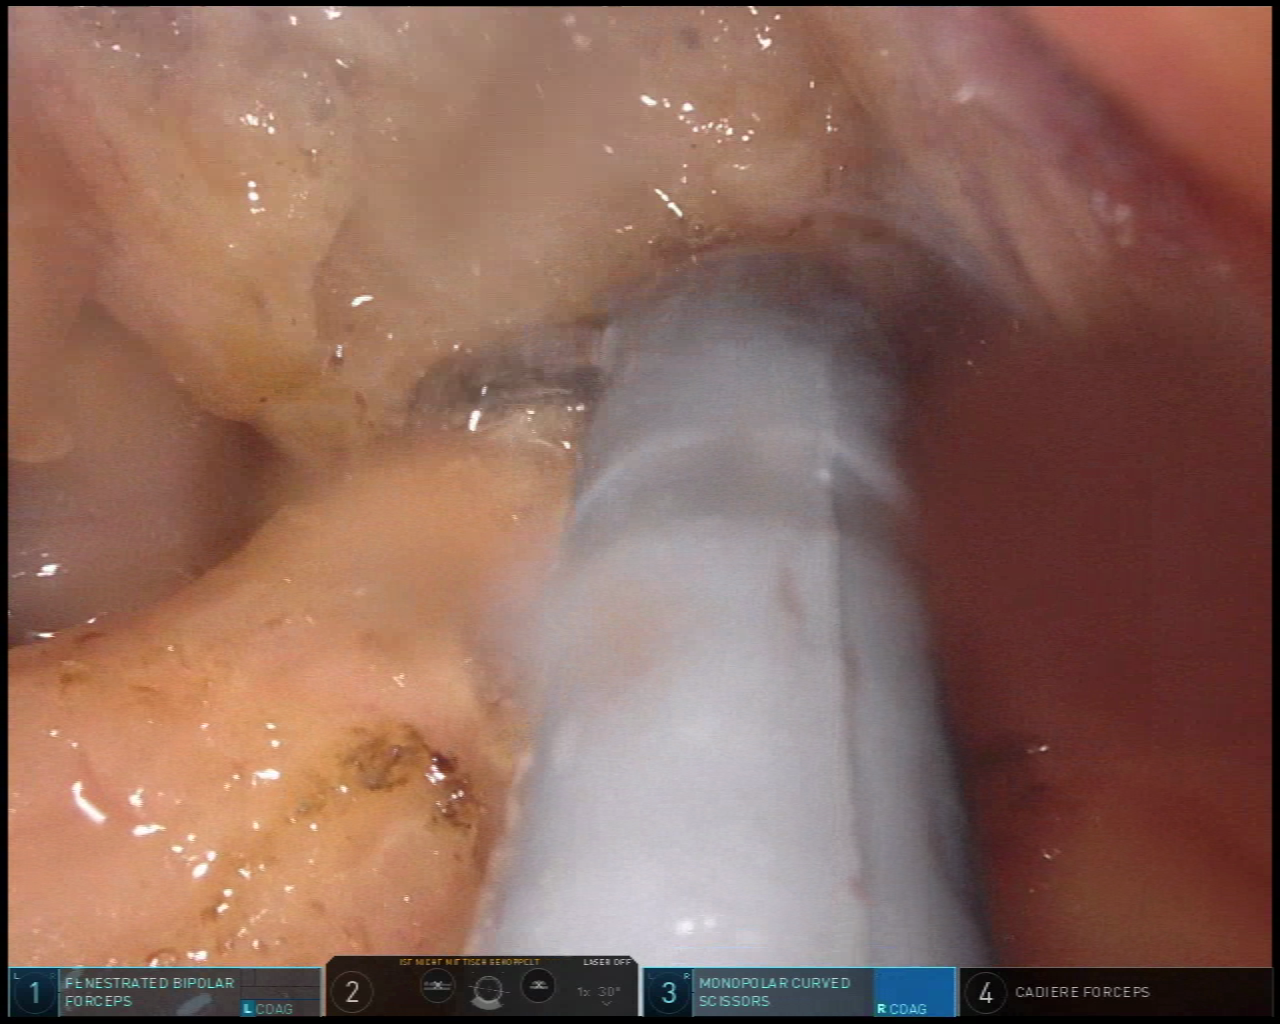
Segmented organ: stomach
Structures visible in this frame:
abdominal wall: no
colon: no
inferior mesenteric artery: no
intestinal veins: no
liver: no
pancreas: yes
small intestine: no
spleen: no
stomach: yes
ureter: no
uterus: no
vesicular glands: no